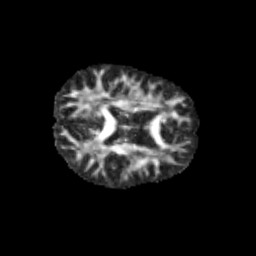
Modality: FA
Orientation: axial
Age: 11
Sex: male
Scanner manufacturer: siemens
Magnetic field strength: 3 T
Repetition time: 3.8 s
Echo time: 0.07 s